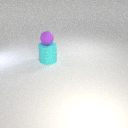
small purple rubber sphere above large cyan rubber cylinder